Interaction volume radius: 10 \u00c5
Interaction volume height: 20 \u00c5
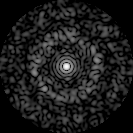
Disorder parameter: 0.845